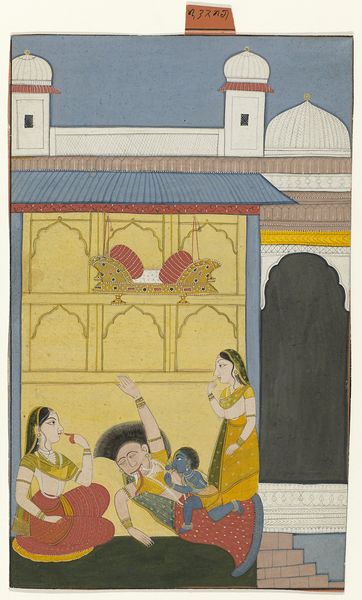
Titel: Baby Krishna doodt de demon Putana
Standort: Amsterdam
Institution: Rijksmuseum
Schlagwörter: blau, himmel, mann, weiß, frauen, gelb, grün, menschen, bunt, fenster, frau, hut, mund, reden, schmuck, schwarz, tür, dach, gebäude, haus, rot, gespräch, hose, mensch, gold, familie, kind, japan, liegen, bogen, baby, kuppel, treppe, bett, stufen, tor, eingang, orient, türme, palast, draußen, portal, sims, harem, zunge, kin, tempel, indien, irokese, indisch, sari, entspannen, krishna, entspanne